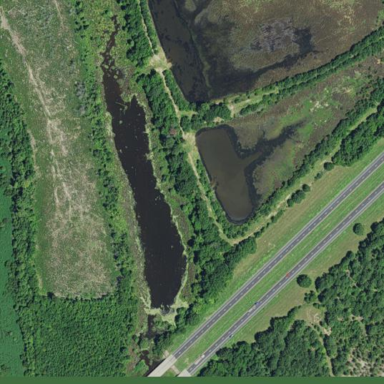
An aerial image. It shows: Marshy wetland area.